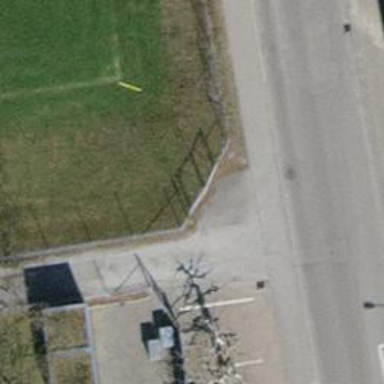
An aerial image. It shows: Wire gate on fence.